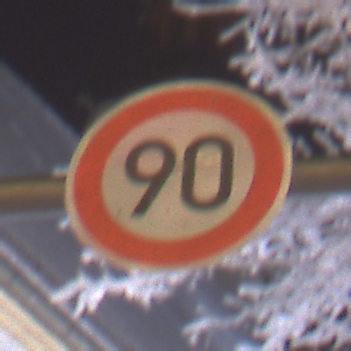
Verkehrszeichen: Geschwindigkeit90
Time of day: Night
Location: Outdoor (Urban)
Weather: Overcast
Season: Winter
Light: Artificial